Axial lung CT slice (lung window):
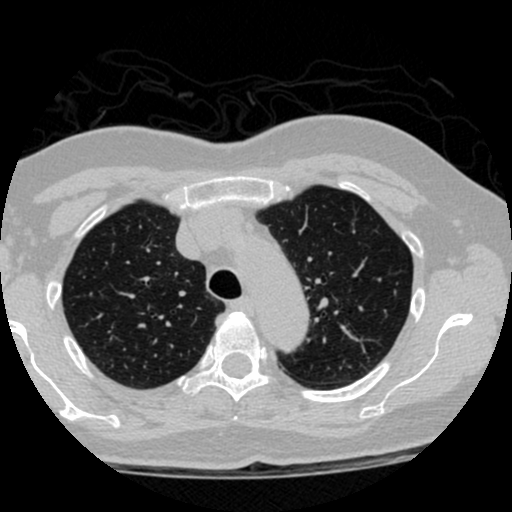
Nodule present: no